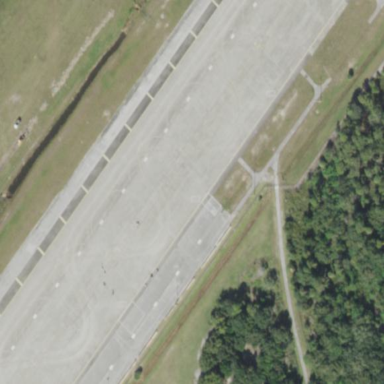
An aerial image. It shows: Apron at the airport.